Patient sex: M
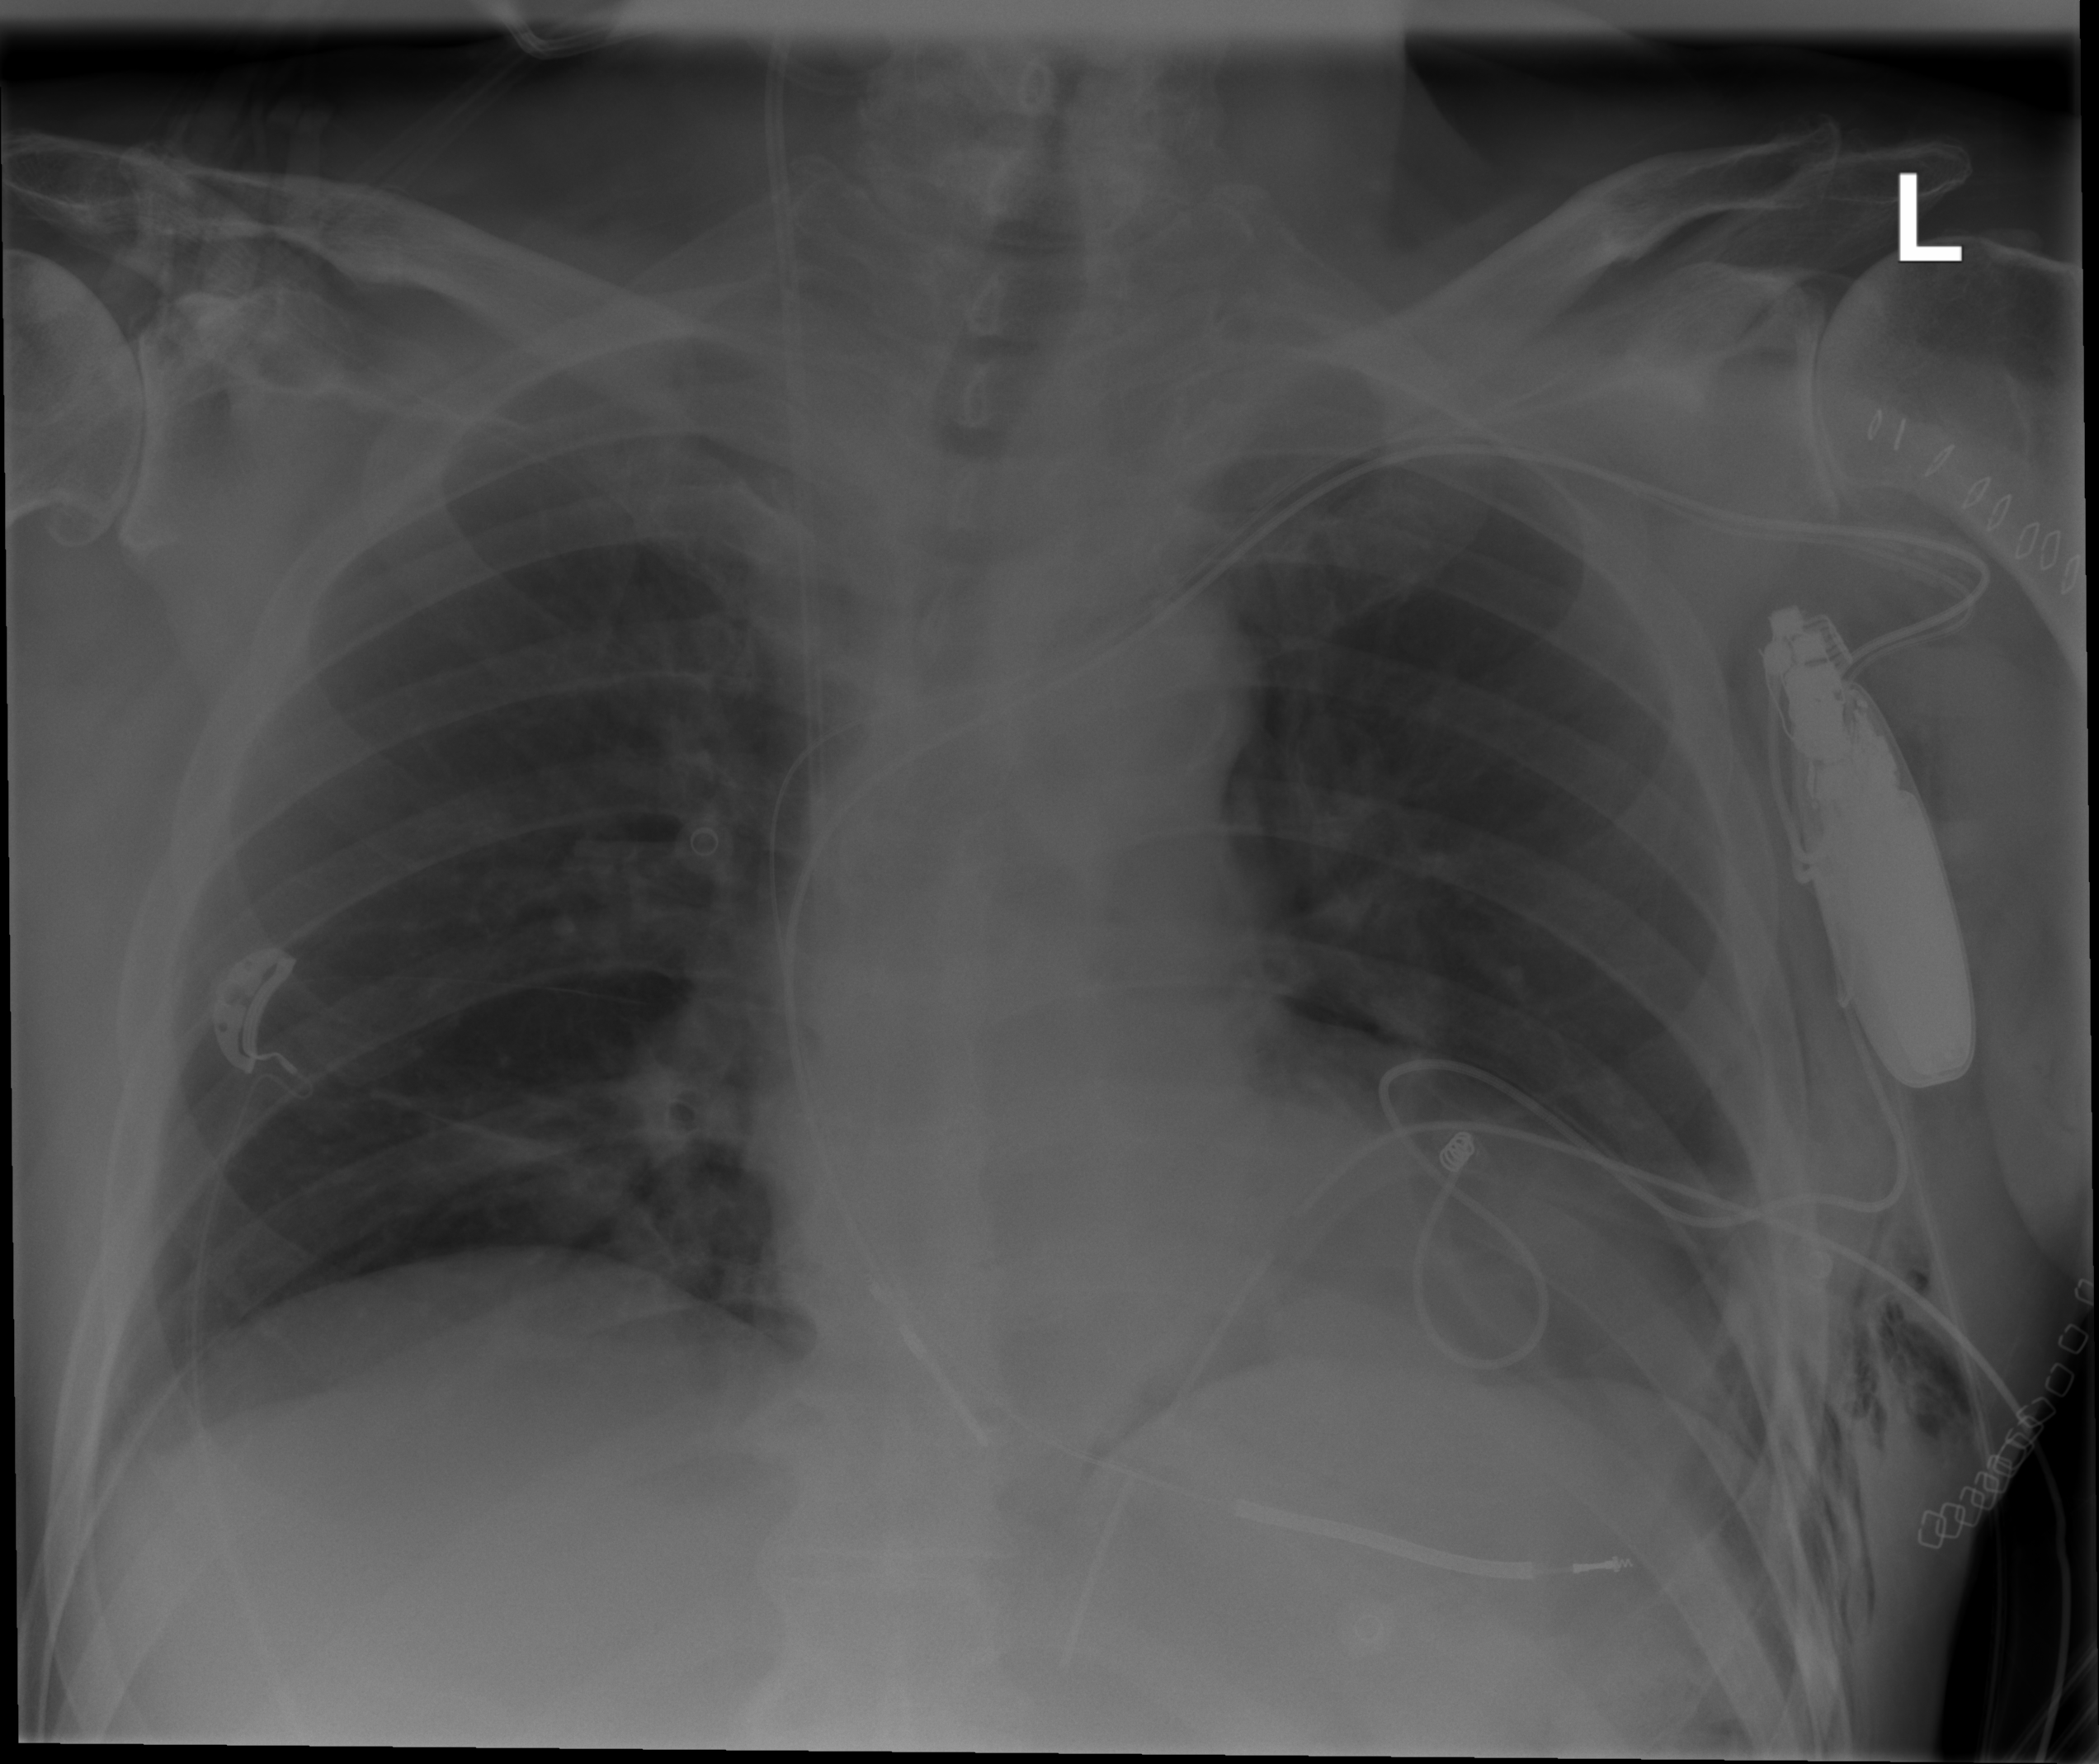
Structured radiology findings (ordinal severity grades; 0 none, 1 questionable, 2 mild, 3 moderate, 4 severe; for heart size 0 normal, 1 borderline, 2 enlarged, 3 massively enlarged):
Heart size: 0
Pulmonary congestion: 0
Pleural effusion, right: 0
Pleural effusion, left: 0
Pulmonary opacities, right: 0
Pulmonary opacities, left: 0
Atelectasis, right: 0
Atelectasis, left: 0